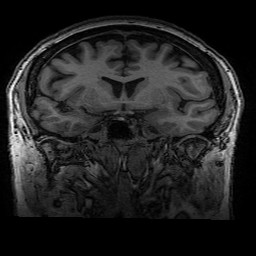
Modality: T1w
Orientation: sagittal
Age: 66
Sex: female
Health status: healthy
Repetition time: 2.53 s
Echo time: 0.0034 s